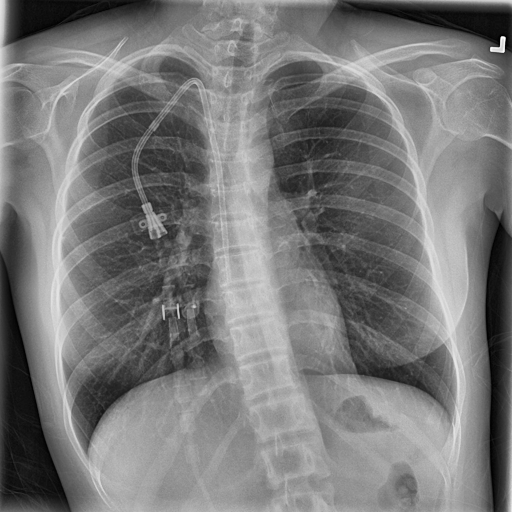
Finding: NORMAL